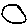
Label: circle